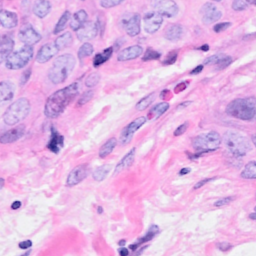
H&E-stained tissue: Breast